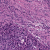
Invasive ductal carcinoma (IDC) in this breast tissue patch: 1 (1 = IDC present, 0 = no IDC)